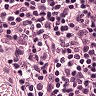
Metastatic tissue present: no